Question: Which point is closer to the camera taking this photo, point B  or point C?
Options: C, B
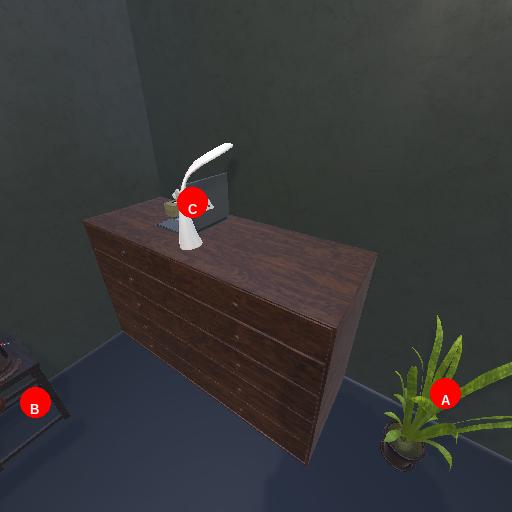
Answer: C